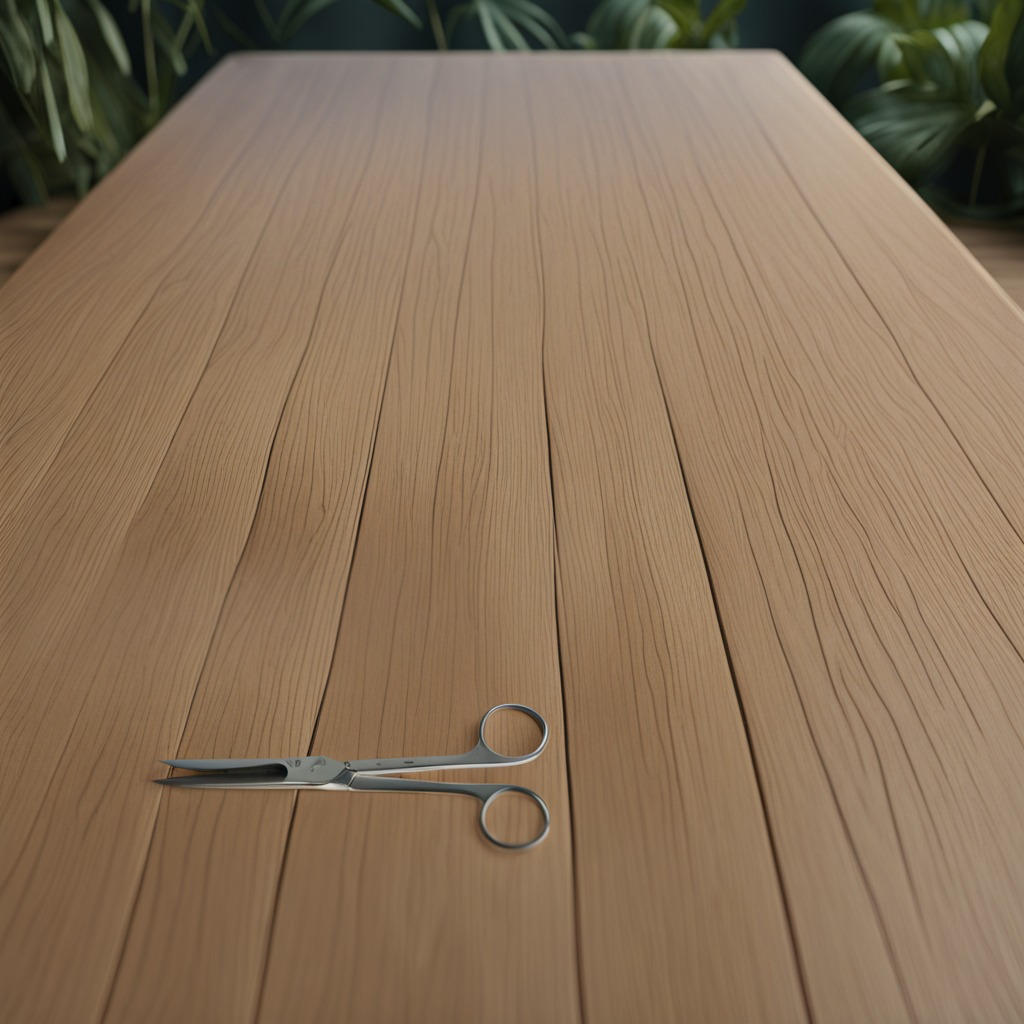
A scissor is lying on a wooden table inside a jungle field workshop tent.